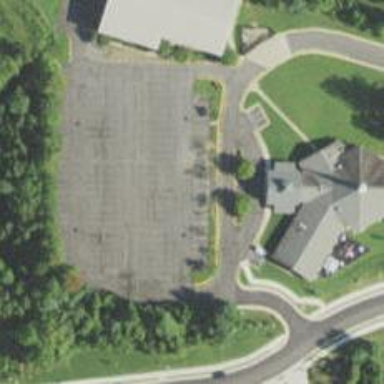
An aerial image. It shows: Parking space is available.